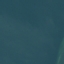
Land use / land cover: SeaLake